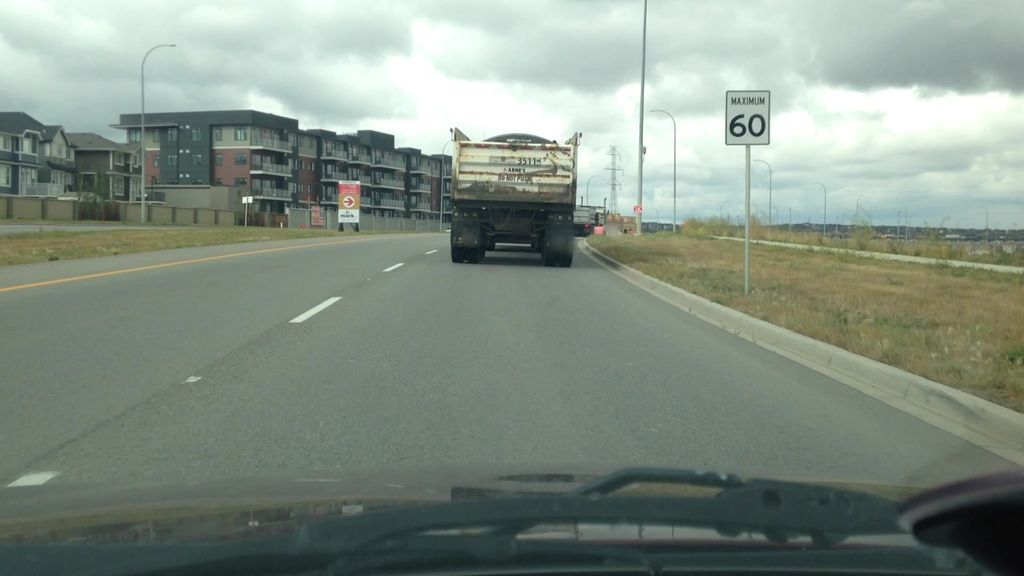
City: calgary